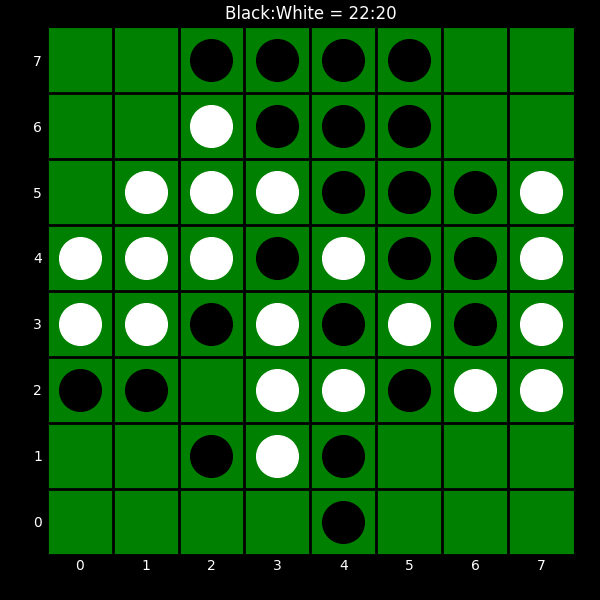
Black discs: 22
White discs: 20